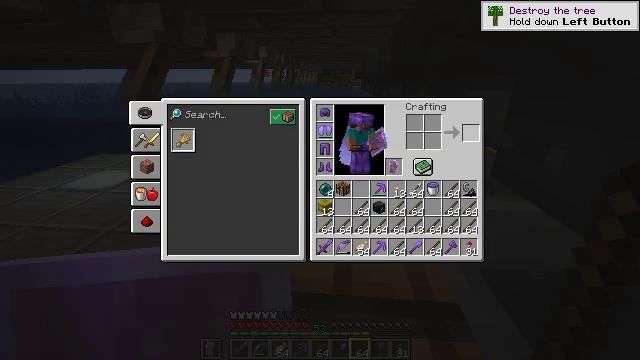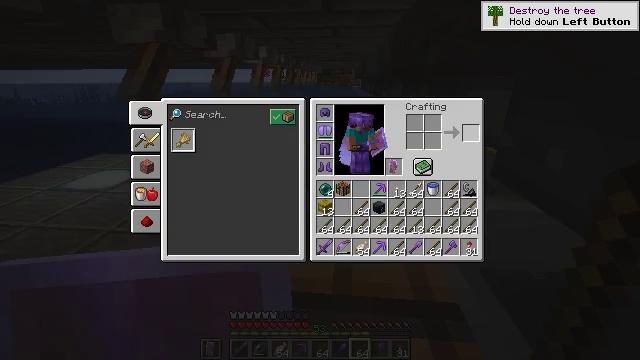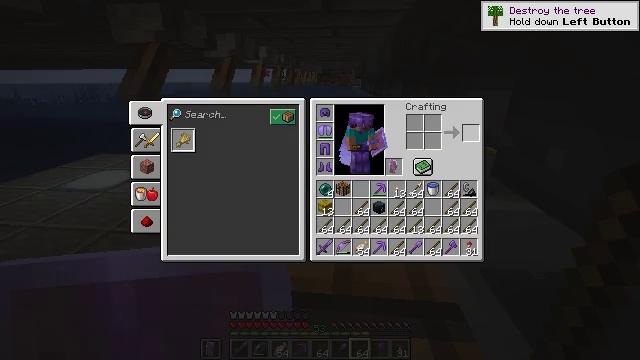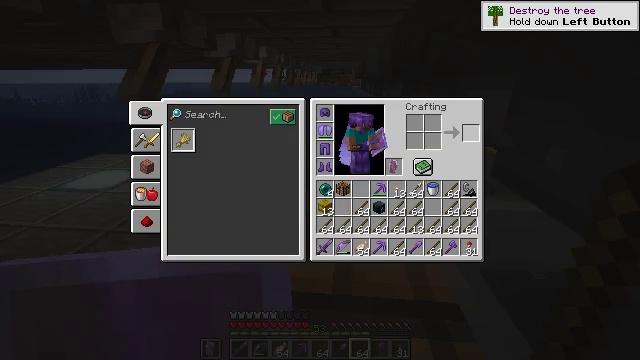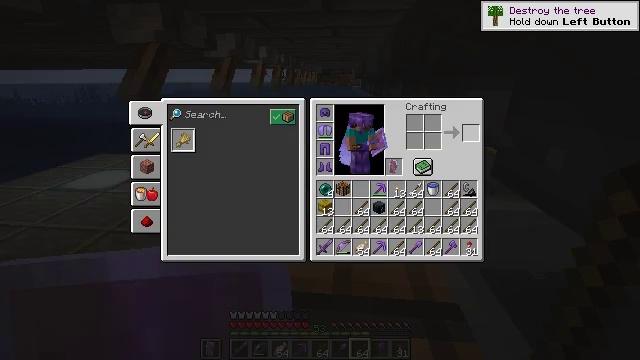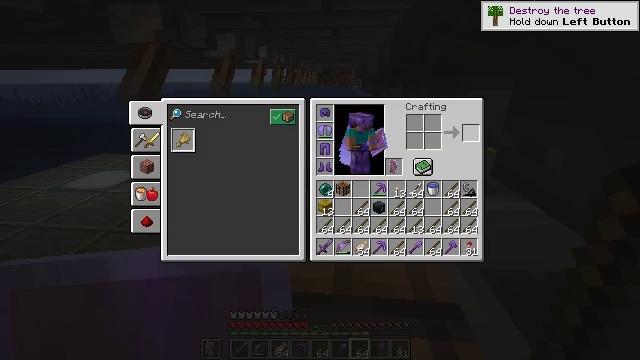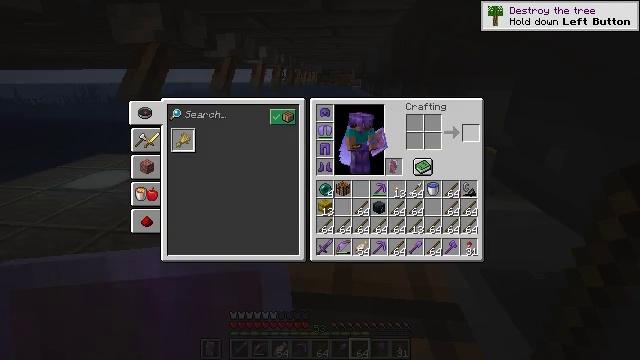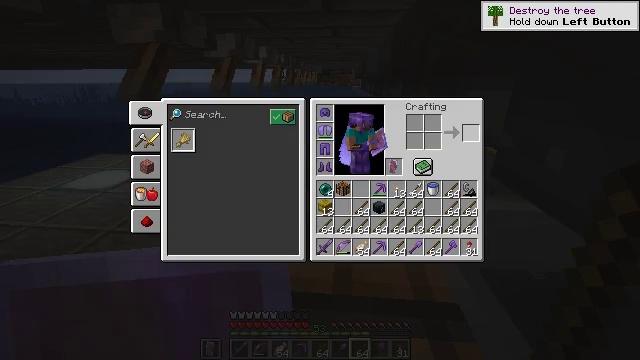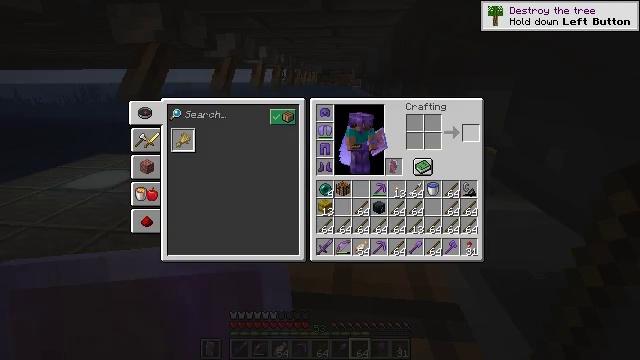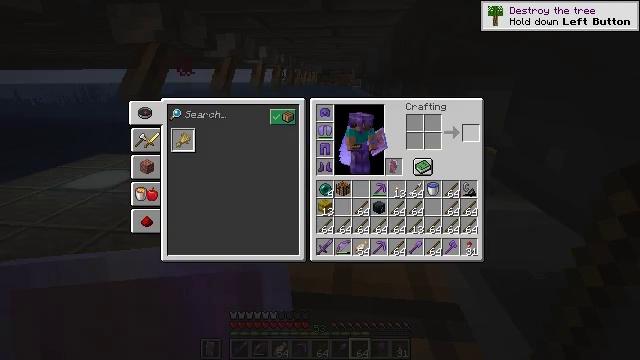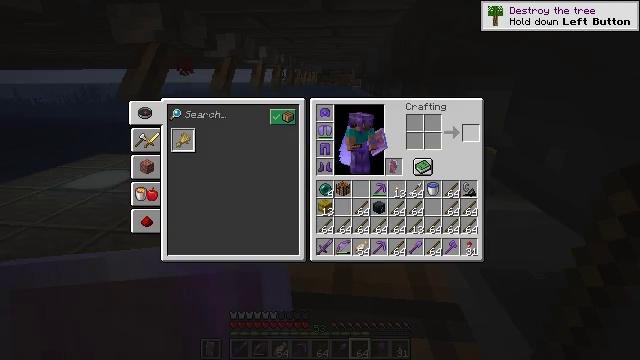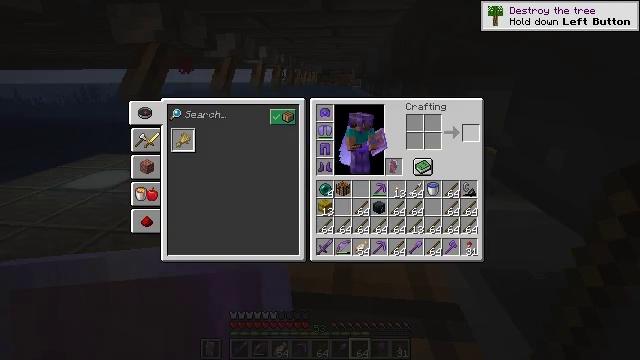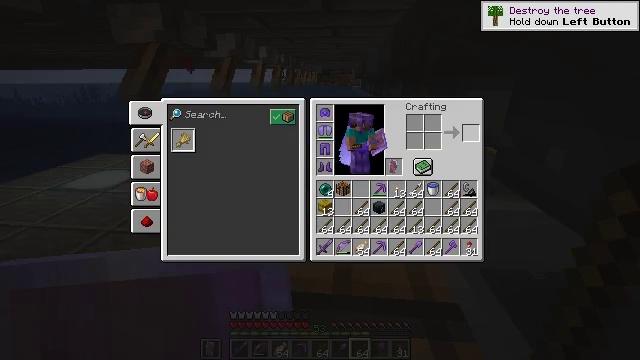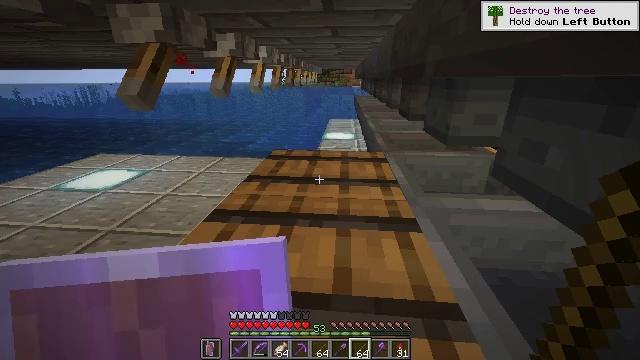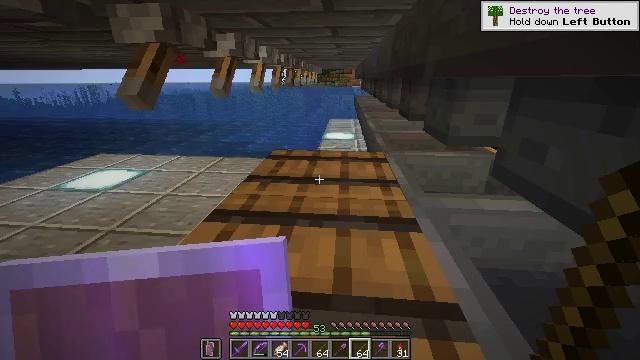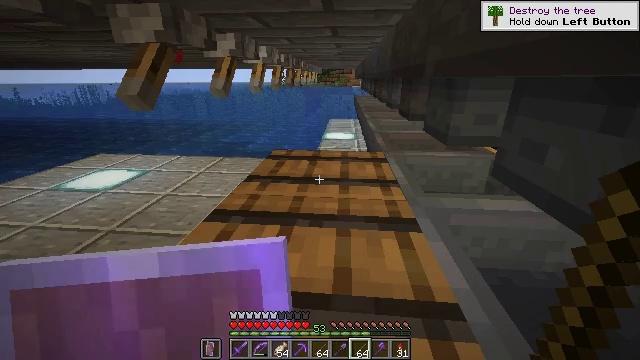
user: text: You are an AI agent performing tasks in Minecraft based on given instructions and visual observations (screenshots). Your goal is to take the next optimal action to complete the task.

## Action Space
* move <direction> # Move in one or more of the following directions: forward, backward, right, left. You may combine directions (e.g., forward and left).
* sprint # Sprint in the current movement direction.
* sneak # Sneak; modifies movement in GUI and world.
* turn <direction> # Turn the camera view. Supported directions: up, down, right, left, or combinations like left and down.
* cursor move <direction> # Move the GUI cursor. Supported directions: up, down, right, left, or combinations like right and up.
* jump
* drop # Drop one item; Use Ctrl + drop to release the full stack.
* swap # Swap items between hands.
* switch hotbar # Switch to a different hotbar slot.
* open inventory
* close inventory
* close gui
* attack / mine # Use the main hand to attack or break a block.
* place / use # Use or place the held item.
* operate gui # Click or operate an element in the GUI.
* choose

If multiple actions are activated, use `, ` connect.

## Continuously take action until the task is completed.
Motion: motion action
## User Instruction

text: Break the barrel to collect it.
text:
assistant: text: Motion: sneak, attack / mine
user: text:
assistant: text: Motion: sneak, attack / mine
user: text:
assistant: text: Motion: sneak, attack / mine
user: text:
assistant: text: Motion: sneak, attack / mine
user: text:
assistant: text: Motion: sneak, attack / mine
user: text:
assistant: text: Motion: sneak
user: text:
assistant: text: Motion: sneak
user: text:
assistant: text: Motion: no_op
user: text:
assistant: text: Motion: no_op
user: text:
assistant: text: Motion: no_op
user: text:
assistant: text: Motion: no_op
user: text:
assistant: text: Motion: no_op
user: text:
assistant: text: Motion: no_op
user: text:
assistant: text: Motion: no_op
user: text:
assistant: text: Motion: no_op
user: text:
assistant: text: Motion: no_op
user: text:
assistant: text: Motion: no_op
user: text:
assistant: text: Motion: no_op
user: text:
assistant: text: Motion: no_op
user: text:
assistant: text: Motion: no_op
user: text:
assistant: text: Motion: no_op
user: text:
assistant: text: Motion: no_op
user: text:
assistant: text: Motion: no_op
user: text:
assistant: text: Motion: sneak
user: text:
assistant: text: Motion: sneak
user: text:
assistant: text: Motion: sneak
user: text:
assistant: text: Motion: sneak
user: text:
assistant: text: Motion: sneak
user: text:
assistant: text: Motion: sneak
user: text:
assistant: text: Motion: sneak